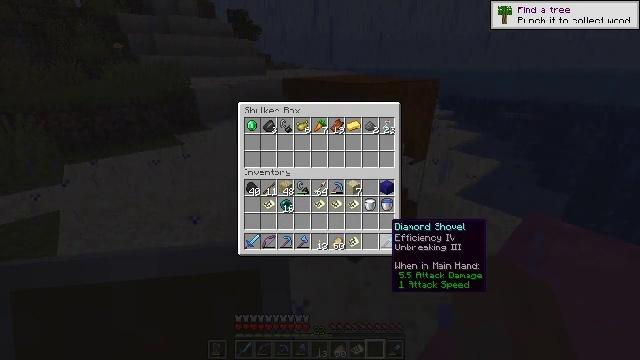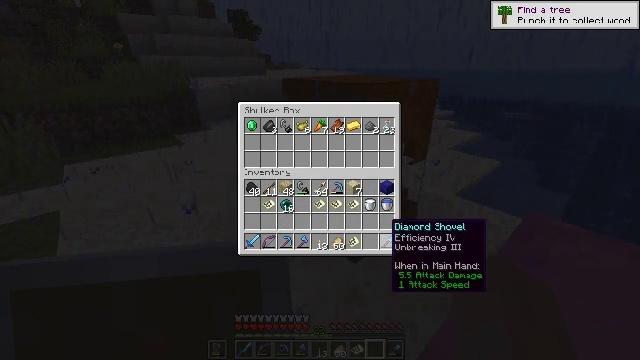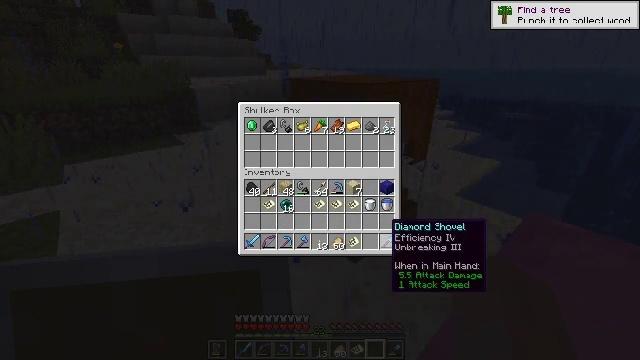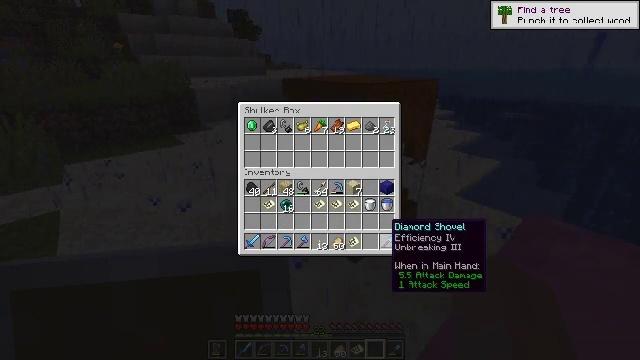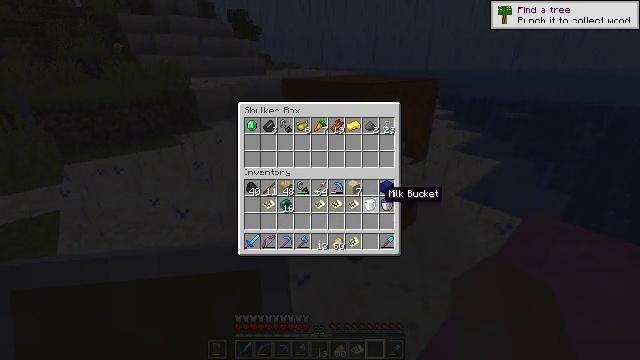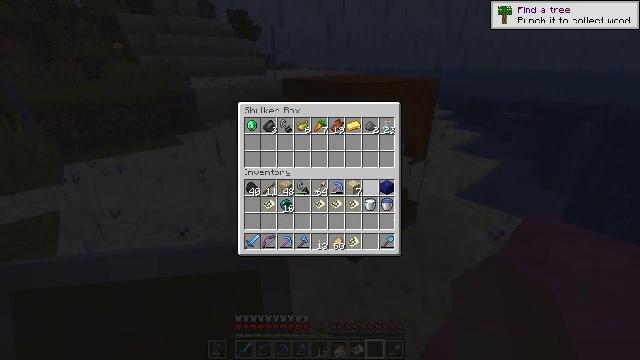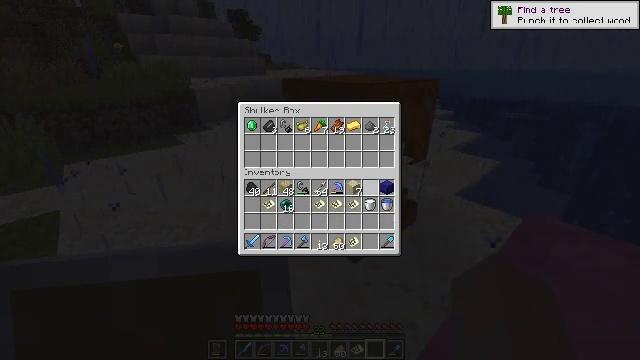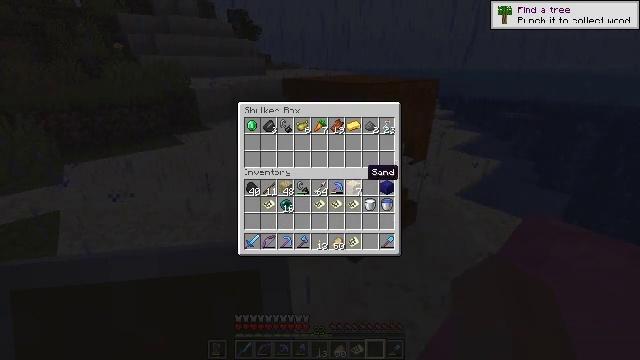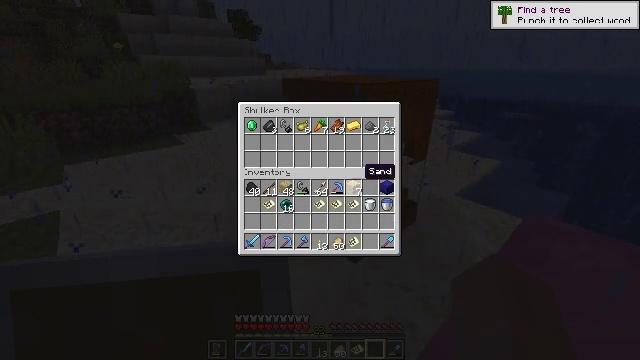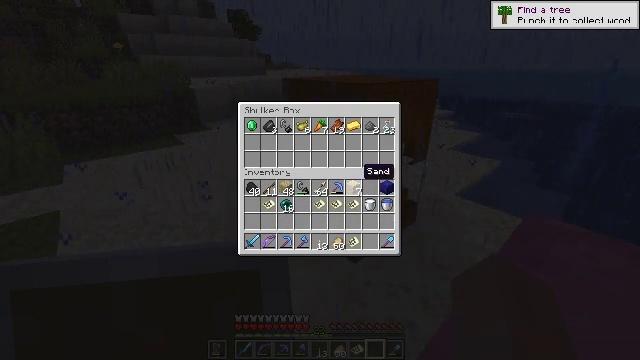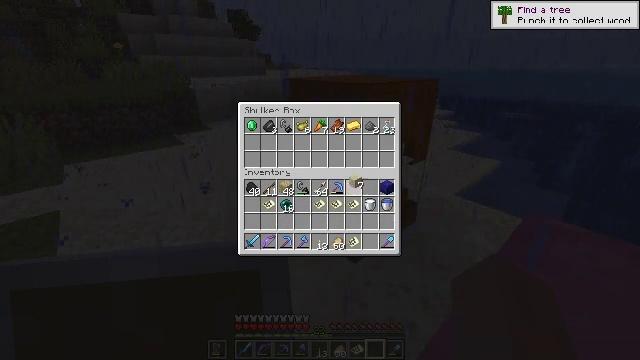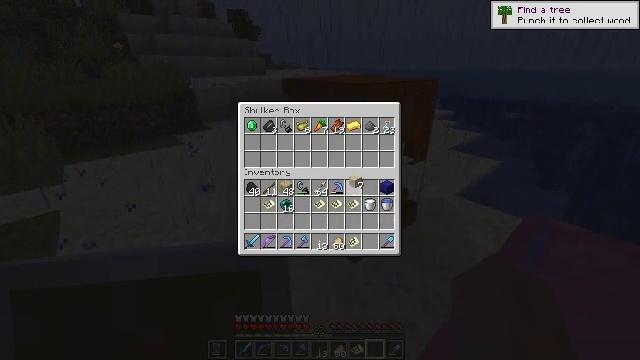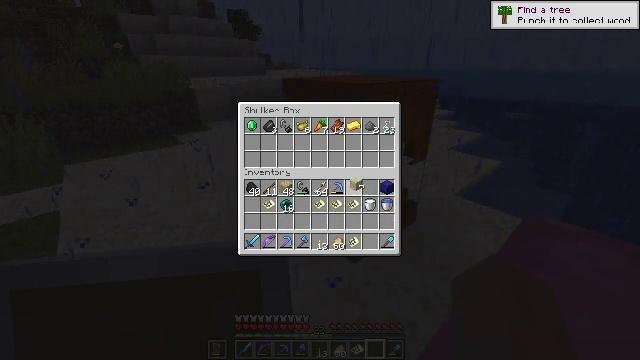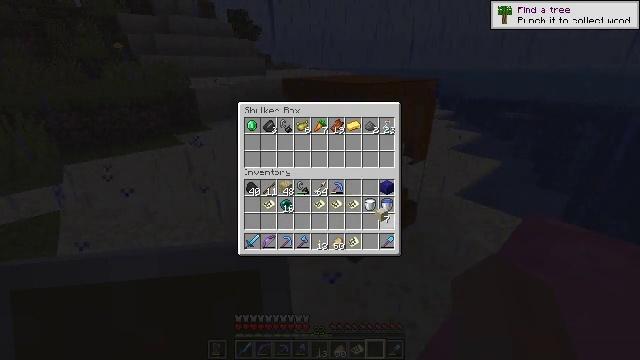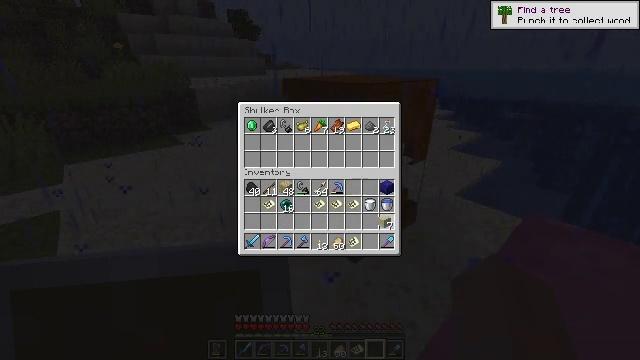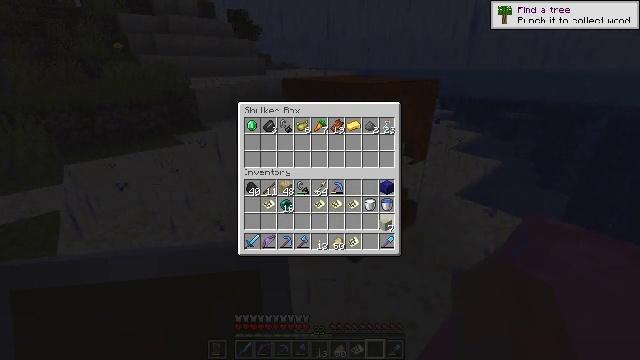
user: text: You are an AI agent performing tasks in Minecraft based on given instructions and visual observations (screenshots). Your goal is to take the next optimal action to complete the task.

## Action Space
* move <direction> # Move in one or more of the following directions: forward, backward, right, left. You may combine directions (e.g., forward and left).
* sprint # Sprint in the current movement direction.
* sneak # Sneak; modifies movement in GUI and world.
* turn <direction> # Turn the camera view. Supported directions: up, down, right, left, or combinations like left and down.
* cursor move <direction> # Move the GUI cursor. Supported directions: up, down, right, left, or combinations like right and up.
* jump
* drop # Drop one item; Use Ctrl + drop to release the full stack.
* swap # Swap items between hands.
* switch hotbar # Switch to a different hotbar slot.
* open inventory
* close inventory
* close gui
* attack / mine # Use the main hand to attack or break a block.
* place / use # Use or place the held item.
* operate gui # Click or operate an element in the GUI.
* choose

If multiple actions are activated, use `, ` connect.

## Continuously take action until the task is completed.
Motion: motion action
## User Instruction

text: Salvage the orange shulker box.
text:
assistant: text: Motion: no_op
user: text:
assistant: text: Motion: no_op
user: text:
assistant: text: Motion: no_op
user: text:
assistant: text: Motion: cursor move left and up
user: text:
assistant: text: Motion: cursor move left and up
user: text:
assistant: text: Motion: no_op
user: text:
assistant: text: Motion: no_op
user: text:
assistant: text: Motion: no_op
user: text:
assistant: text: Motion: no_op
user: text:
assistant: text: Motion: operate gui
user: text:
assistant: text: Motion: operate gui
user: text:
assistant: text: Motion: no_op
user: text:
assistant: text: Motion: cursor move right and down
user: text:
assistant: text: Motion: cursor move down
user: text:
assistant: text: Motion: no_op
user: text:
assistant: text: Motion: operate gui
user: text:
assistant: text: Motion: operate gui
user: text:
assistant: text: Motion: no_op
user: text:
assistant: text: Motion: no_op
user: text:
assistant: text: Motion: no_op
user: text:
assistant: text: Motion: no_op
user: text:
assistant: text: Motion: no_op
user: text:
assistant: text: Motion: no_op
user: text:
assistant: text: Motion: no_op
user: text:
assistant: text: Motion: no_op
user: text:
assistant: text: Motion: no_op
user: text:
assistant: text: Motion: turn right and down, close gui
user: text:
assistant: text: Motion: turn right and down
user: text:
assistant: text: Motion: switch to hotbar 3
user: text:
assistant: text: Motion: turn left and up, switch to hotbar 3